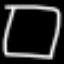
Label: square